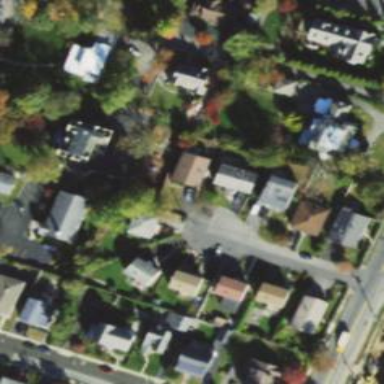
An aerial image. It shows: Residential road.